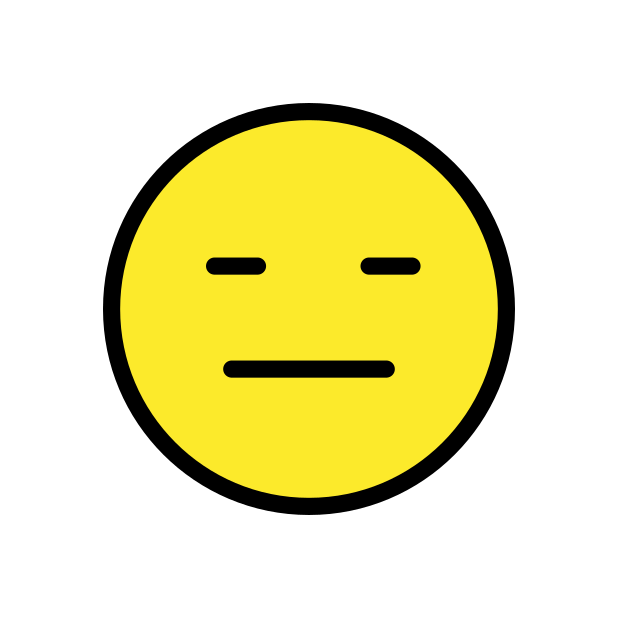
Emoji: 😑
Name: expressionless face
Unicode: 0x1f611